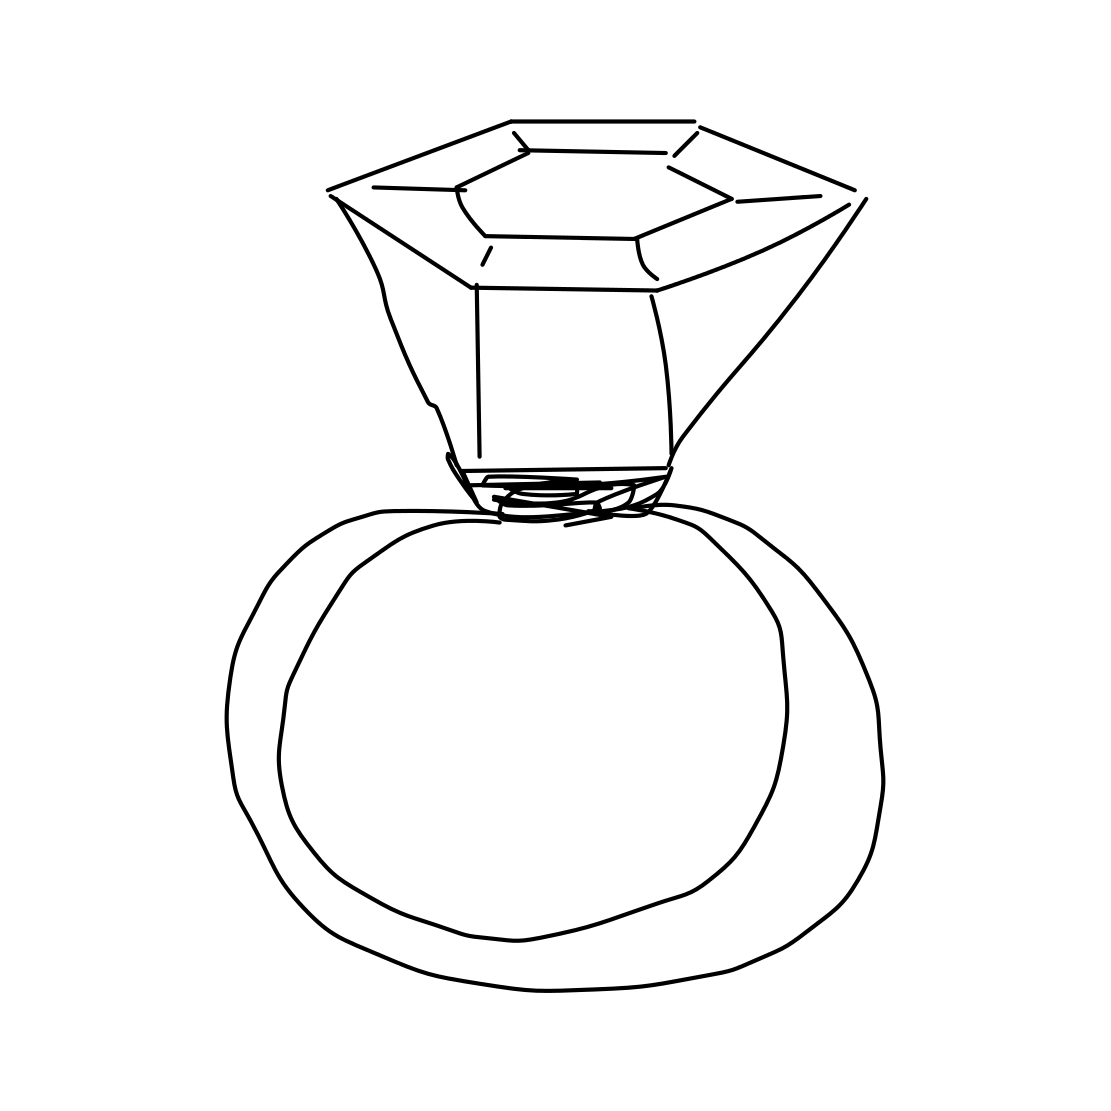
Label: diamond